Current action and preconditions to check: trajectory_clear

Your task: For each precondition in the list above, predict whether it will hold at this action.

Consider the current scene as observed from the mobile robot's camera, and analyze the predicted future states of all dynamic agents (e.g., people, animals, vehicles, or any moving entities) within the NEXT SECOND.

IMPORTANT: Only answer "very likely" if you are absolutely certain—based on strong, clear evidence—that a dynamic agent will violate the precondition in the predicted future state. Do NOT answer "very likely" for unlikely, ambiguous, or low-probability risks.

Ask yourself for each precondition: Is there a high probability, with clear and convincing evidence, that the predicted future states of any dynamic agent will interfere with the predicted future state of the currently executing action within the NEXT SECOND, causing that precondition to fail?

Assess the risk level based on these predictions. Use "likely" or "very likely" if motions create a clear risk of interference.

Use "neutral" or "improbable" if agents are nearby but their predicted paths are clearly diverging or non-conflicting.

Failure Risk Categories: "very improbable", "improbable", "neutral", "likely", "very likely"

Answer Format: Output ONLY the probability_of_failure value from these categories: "very improbable", "improbable", "neutral", "likely", "very likely"

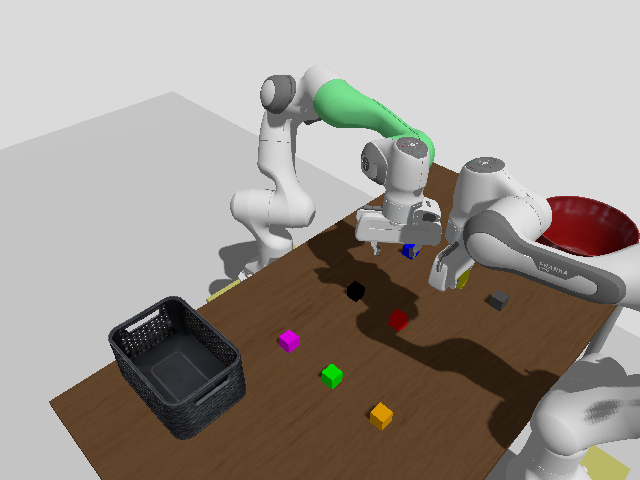

Answer: likely